Question: I'm trying to populate a 'LinearLayout' horizontally with some 'ImageViews' programmatically. In horizontal directon, everything works very well, but it reserves extra space vertically what I don't want.
Here is the xml:
'''
<LinearLayout xmlns:android="http://schemas.android.com/apk/res/android"
xmlns:tools="http://schemas.android.com/tools"
android:layout_width="match_parent"
android:layout_height="wrap_content"
android:orientation="vertical"
android:paddingBottom="@dimen/activity_vertical_margin"
android:paddingLeft="@dimen/activity_horizontal_margin"
android:paddingRight="@dimen/activity_horizontal_margin"
android:paddingTop="@dimen/activity_vertical_margin"
tools:context="es.uam.dadm.jacopo_grassi_connecta4.Settings" >
<TextView
android:layout_width="wrap_content"
android:layout_height="wrap_content"
android:text="@string/your_color" />
<LinearLayout
android:layout_width="match_parent"
android:layout_height="wrap_content"
android:orientation="horizontal"
android:id="@+id/your_color_container" >
</LinearLayout>
<TextView
android:layout_width="wrap_content"
android:layout_height="wrap_content"
android:text="@string/adv_color" />
<LinearLayout
android:layout_width="match_parent"
android:layout_height="wrap_content"
android:orientation="horizontal"
android:id="@+id/adv_color_container" >
</LinearLayout>
<RelativeLayout
android:layout_width="match_parent"
android:layout_height="wrap_content" >
<TextView
android:layout_width="wrap_content"
android:layout_height="wrap_content"
android:text="@string/sounds" />
<Switch
android:id="@+id/sounds_switch"
android:layout_width="wrap_content"
android:layout_height="wrap_content"
android:layout_alignParentRight="true" />
</RelativeLayout>
'''
and here's the java code:
'''
private PlayerDataSource playersdb;
private Player player;
@Override
protected void onCreate(Bundle savedInstanceState) {
super.onCreate(savedInstanceState);
setContentView(R.layout.activity_settings);
Bundle extras = getIntent().getExtras();
playersdb = new PlayerDataSource(this);
player = playersdb.getPlayer(extras.getString(Utils.PARAM_PLAYER_ID));
buildColors();
Switch sounds = (Switch)findViewById(R.id.sounds_switch);
sounds.setOnCheckedChangeListener(this);
sounds.setChecked(player.getSounds() == 0 ? false : true);
}
@Override
public void onClick(View v) {
Integer tag = (Integer) v.getTag(R.id.TAG_ADV);
if(tag == null){ //your color
tag = (Integer) v.getTag(R.id.TAG_YOU);
player.setColor(tag);
}else{ //adv color
player.setColorAdv(tag);
}
playersdb.updatePlayer(player);
buildColors();
}
@Override
public void onCheckedChanged(CompoundButton buttonView, boolean isChecked) {
if(isChecked){
player.setSounds(1);
}else{
player.setSounds(0);
}
playersdb.updatePlayer(player);
}
private void buildColors(){
LinearLayout parent = (LinearLayout)findViewById(R.id.your_color_container);
parent.removeAllViewsInLayout();
for (int i = 0; i < 5; ++i) {
LinearLayout.LayoutParams params = new LayoutParams(LayoutParams.WRAP_CONTENT, LayoutParams.WRAP_CONTENT);
params.weight = 0.2f;
ImageView v = new ImageView(this);
Integer drawable = null;
switch (i){
case 0:
drawable = R.drawable.red_piece;
break;
case 1:
drawable = R.drawable.yellow_piece;
break;
case 2:
drawable = R.drawable.green_piece;
break;
case 3:
drawable = R.drawable.purple_piece;
break;
case 4:
drawable = R.drawable.azure_piece;
break;
}
v.setLayoutParams(params);
v.setImageResource(drawable);
v.setTag(R.id.TAG_YOU, drawable);
v.setOnClickListener(this);
if (drawable.equals(player.getColor())) {
v.setBackgroundColor(getResources().getColor(R.color.azul));
}
parent.addView(v);
}
parent = (LinearLayout)findViewById(R.id.adv_color_container);
parent.removeAllViewsInLayout();
for (int i = 0; i < 5; ++i) {
LinearLayout.LayoutParams params = new LayoutParams(LayoutParams.WRAP_CONTENT, LayoutParams.WRAP_CONTENT);
params.weight = 0.2f;
ImageView v = new ImageView(this);
Integer drawable = null;
switch (i){
case 0:
drawable = R.drawable.red_piece;
break;
case 1:
drawable = R.drawable.yellow_piece;
break;
case 2:
drawable = R.drawable.green_piece;
break;
case 3:
drawable = R.drawable.purple_piece;
break;
case 4:
drawable = R.drawable.azure_piece;
break;
}
v.setLayoutParams(params);
v.setImageResource(drawable);
v.setTag(R.id.TAG_ADV, drawable);
v.setOnClickListener(this);
if (drawable.equals(player.getColorAdv())) {
v.setBackgroundColor(getResources().getColor(R.color.azul));
}
parent.addView(v);
}
}
'''
and that's the result:

Obviously, the images are perfect squares.
What am I doing wrong?
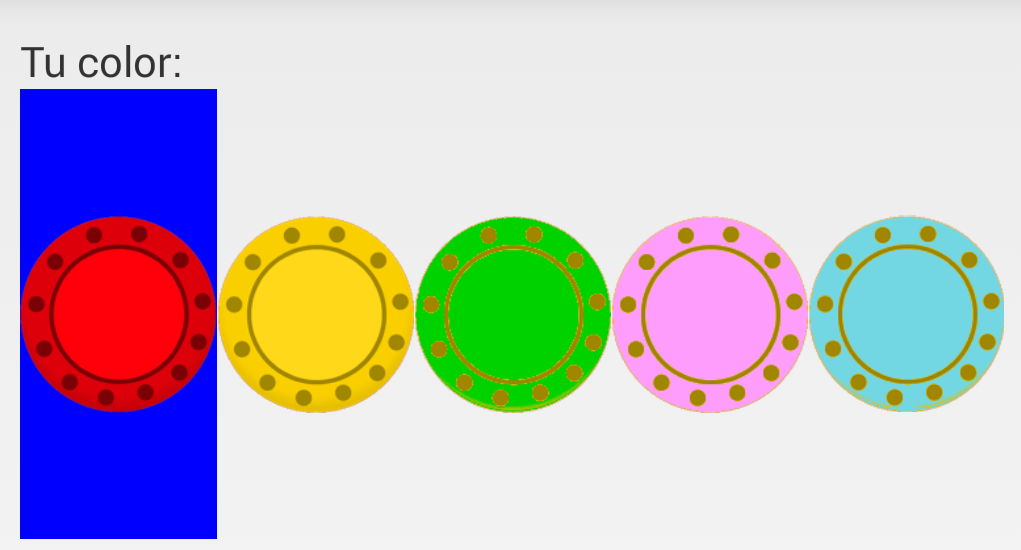
Answer: Solved thanks to @Terence
Added
'''
v.setAdjustViewBounds = true;
'''